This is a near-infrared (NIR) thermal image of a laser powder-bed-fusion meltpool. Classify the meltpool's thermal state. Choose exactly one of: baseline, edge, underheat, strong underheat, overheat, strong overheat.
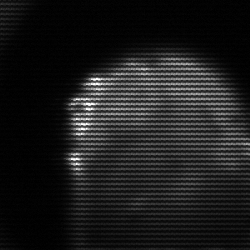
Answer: edge